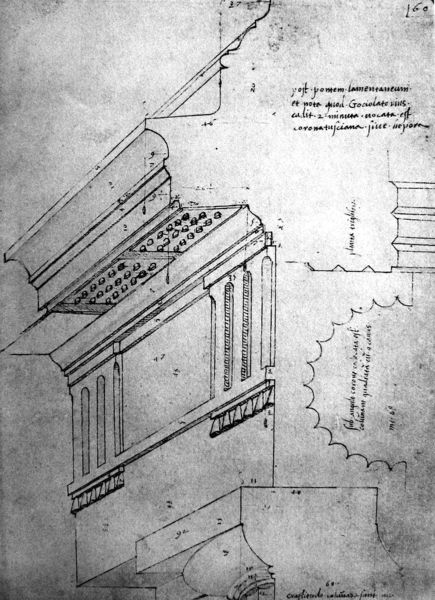
Titel: Codex Coner
Institution: London, Soane Museum
Schlagwörter: fenster, profil, skizze, säule, zeichnung, dach, architektur, schrift, studie, giebel, einfach, vergänglichkeit, linear, schnitt, architrav, programm, sims, dorisch, kapitel, gebälk, echinus, aufriss, notiz, triglyphen, säulenordnung, notizen, guttae, dachgiebel, kannelur, hohlkehle, kannelür, bleistgt